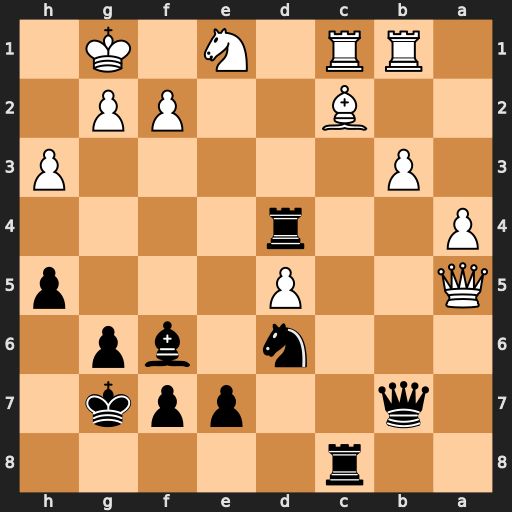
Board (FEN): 2r5/1q2ppk1/3n1bp1/Q2P3p/P2r4/1P5P/2B2PP1/1RR1N1K1
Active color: b
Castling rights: -
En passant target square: -
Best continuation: Rxd5 Qxd5 Qxd5